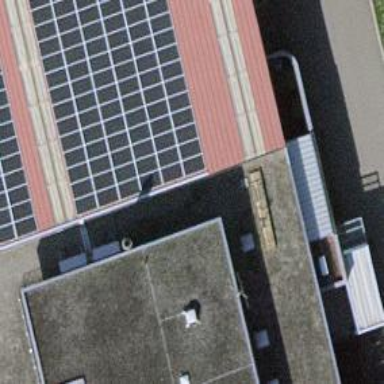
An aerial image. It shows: Solar power generator using photovoltaic panels.